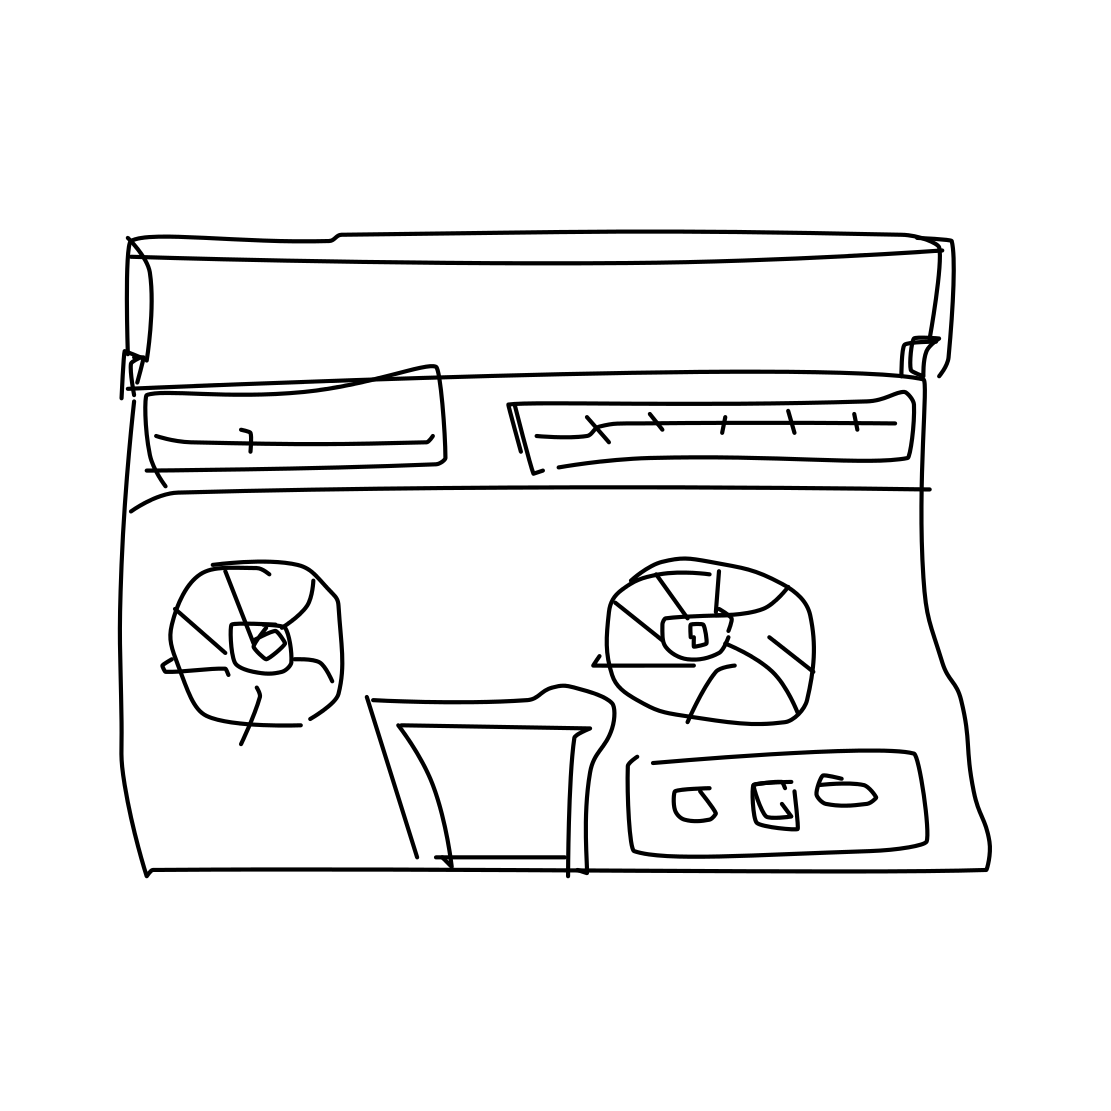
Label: radio